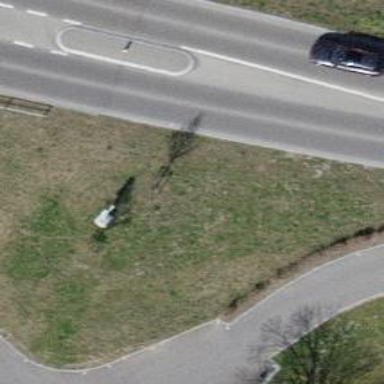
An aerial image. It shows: Historic wayside cross.